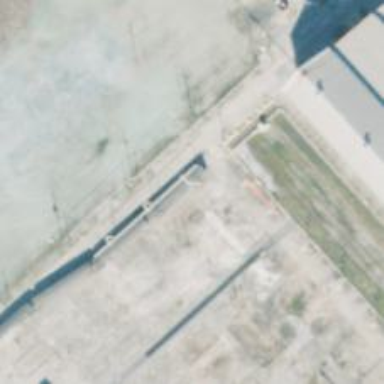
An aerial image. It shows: Railway fuel facility.